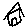
Label: house